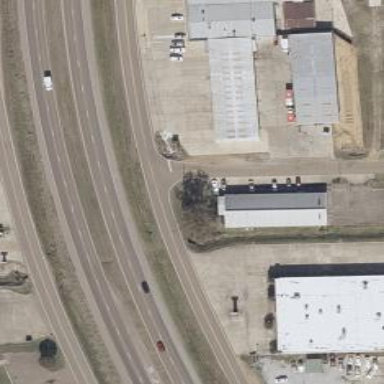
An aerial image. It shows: Unclassified road with asphalt surface and frontage road.